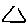
Label: triangle